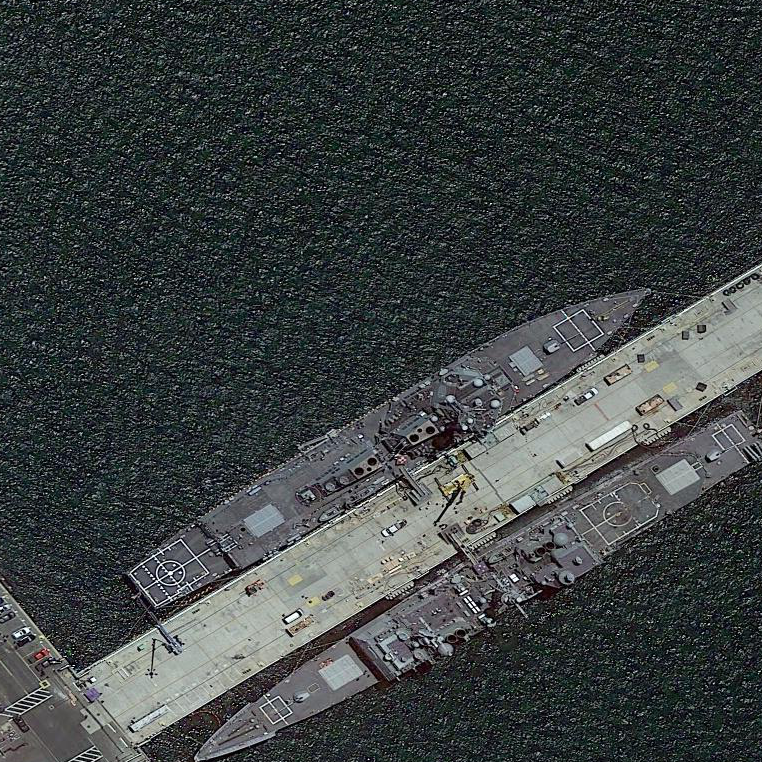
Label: destroyer